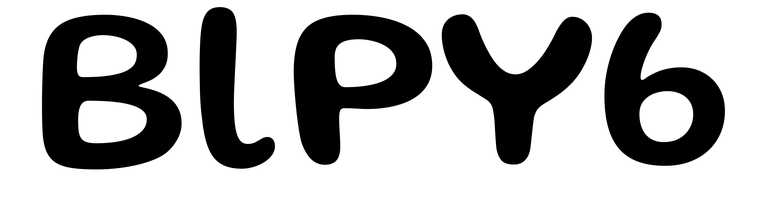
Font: Gluten_Medium